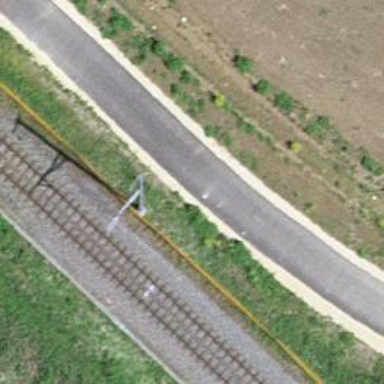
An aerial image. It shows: Cycleway with track type of grade 4.